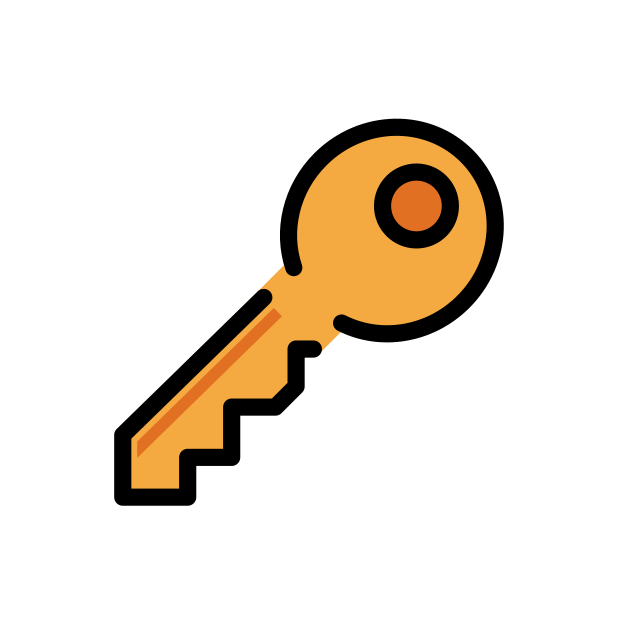
Emoji: 🔑
Name: key
Unicode: 0x1f511